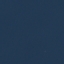
Label: SeaLake